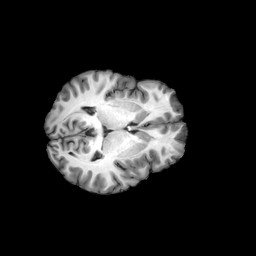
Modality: T1w
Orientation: axial
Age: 28
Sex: male
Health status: ill